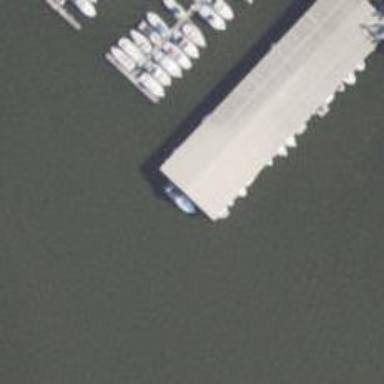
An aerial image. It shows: Man-made pier.